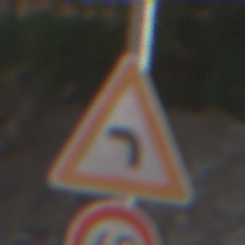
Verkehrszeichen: KurveLinks
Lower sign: Geschwindigkeit60
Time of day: MorningAfternoon
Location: Outdoor (Suburban)
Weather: PartlyCloudy
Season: NotSpecified
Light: Natural